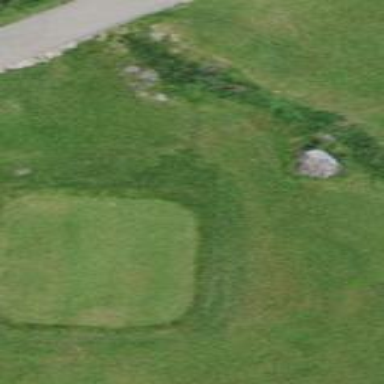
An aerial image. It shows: Grassy area designated as golf tee.